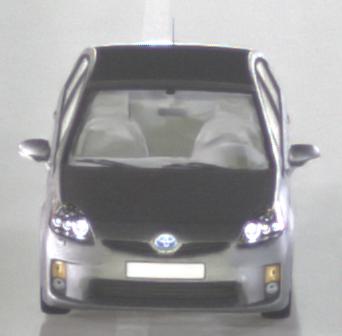
Make: Toyota
Model: Prius 1.5 Hybrid
Detailed model: Prius (HW2)
Model produced from: 2006/03
Model produced until: 2009/06
Doors: 5
Color: gray
Road condition: dry road
Daytime: night
Contrast: high contrast